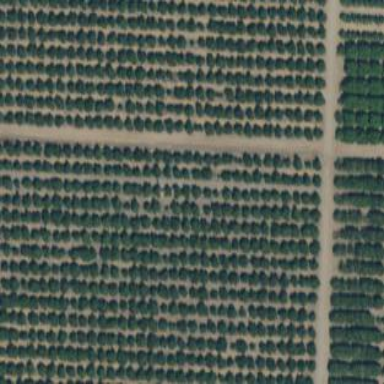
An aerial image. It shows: Orchard.